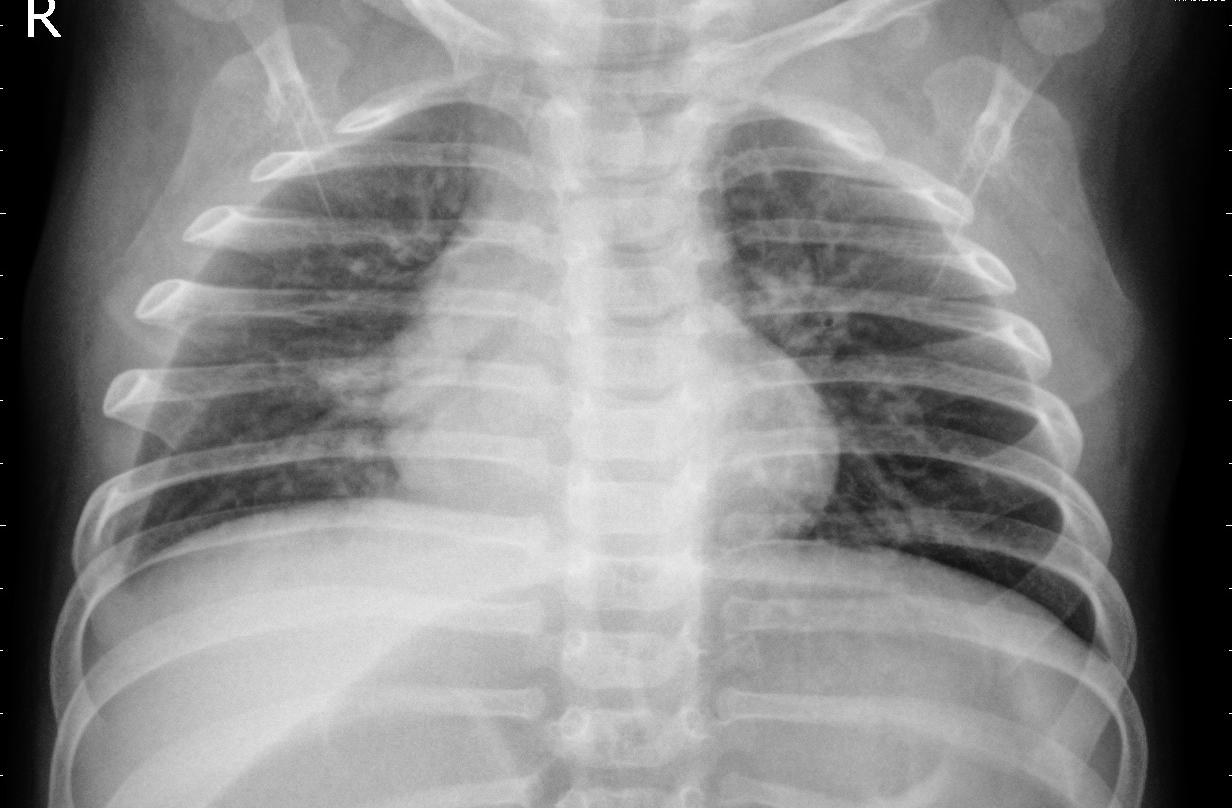
Diagnosis: PNEUMONIA